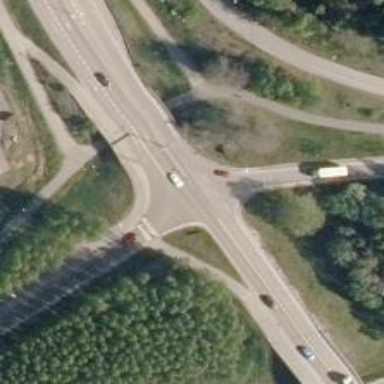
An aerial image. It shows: Trunk link road with asphalt surface.